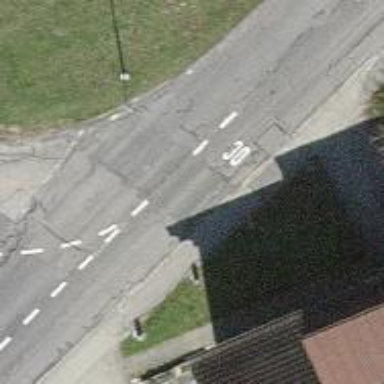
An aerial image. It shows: Zebra crossing on the road.